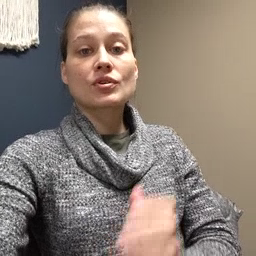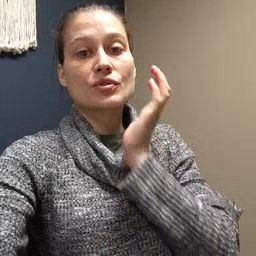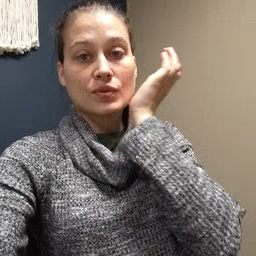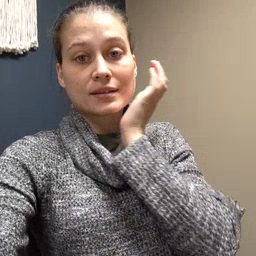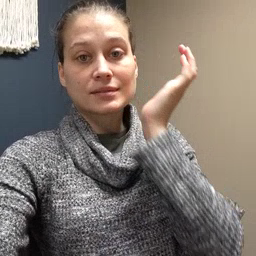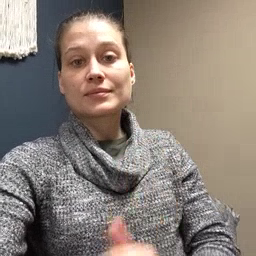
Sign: grass